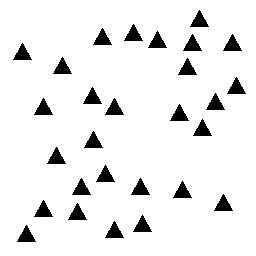
Squares: 0
Triangles: 28
Stars: 0
Total shapes: 28